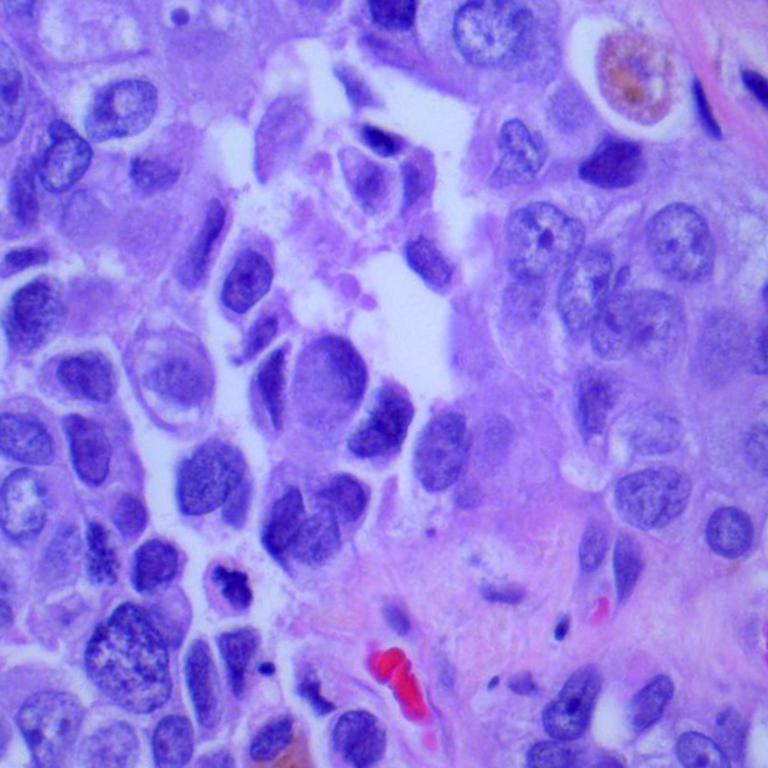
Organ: lung
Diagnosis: adenocarcinomas